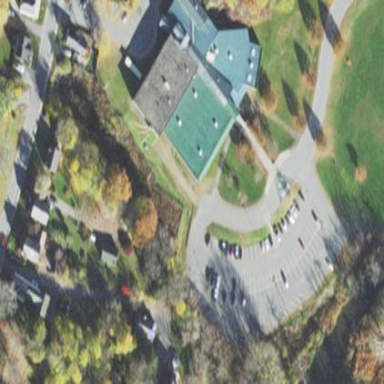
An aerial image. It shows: School building.